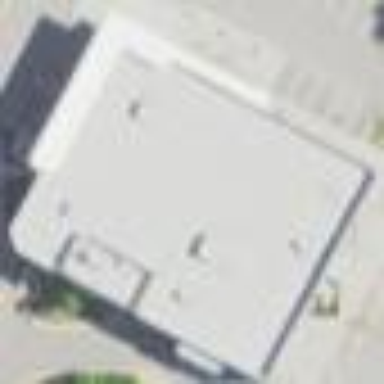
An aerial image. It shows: Building.